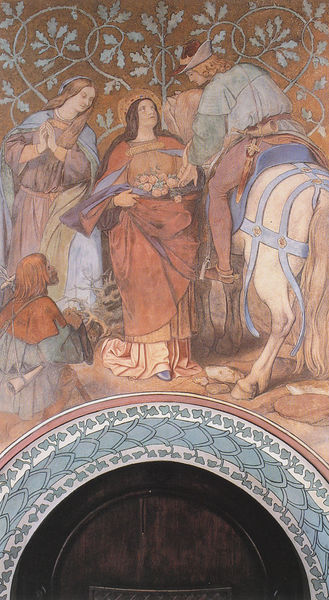
Titel: Fresken der Elisabethgalerie
Künstler: Moritz Schwind
Standort: Eisenach, Wartburg (EU - D - Thüringen)
Schlagwörter: blau, gemälde, mann, umhang, blumen, bunt, frau, hut, tür, zeichnung, rosen, rot, ornament, bibel, horn, türbogen, wache, kirche, gewand, gold, personen, rosa, pferd, reiter, ranken, bogen, farben, farbe, wandmalerei, maler, brot, jungfrau, beten, nimbus, geäst, elisabeth, heilige, fresko, heilig, maria, goldgrund, wunder, bibelszene, heilige elisabeth, theresia, bibelscene, rankem, verschenken